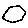
Label: hexagon